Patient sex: M
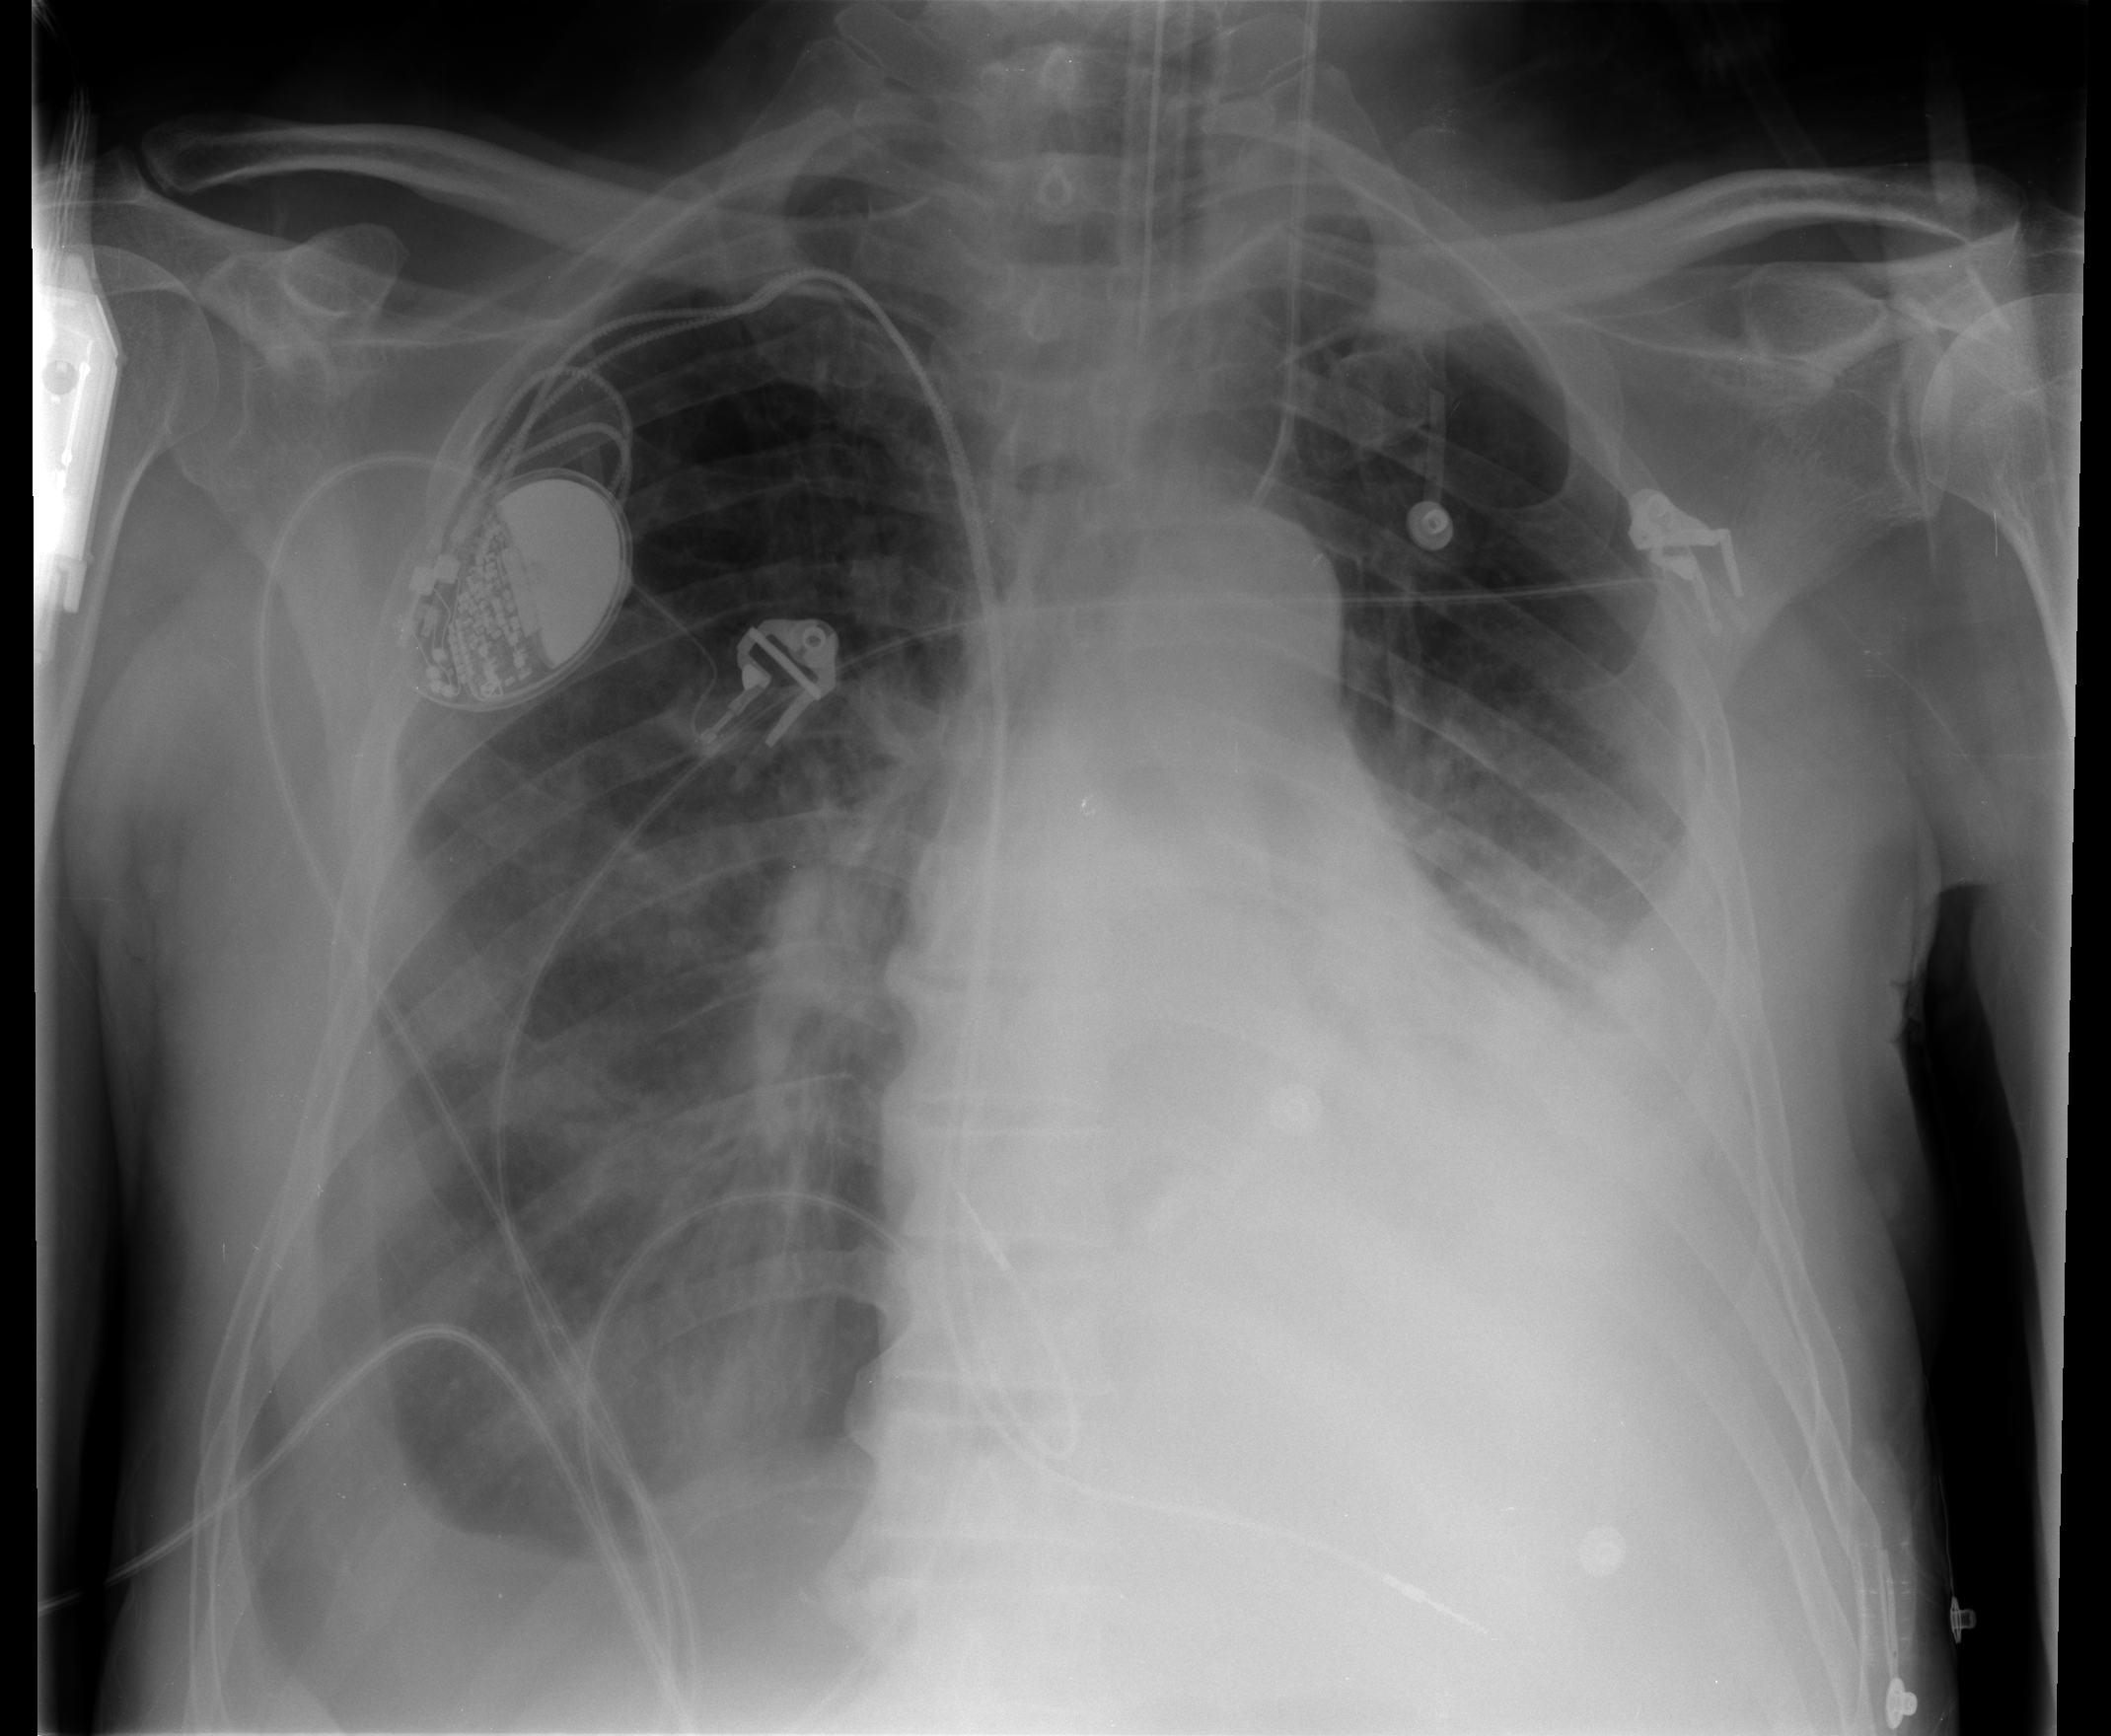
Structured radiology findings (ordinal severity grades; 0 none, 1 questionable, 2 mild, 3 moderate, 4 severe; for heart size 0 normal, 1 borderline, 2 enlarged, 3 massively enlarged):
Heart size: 0
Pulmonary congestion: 2
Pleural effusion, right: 3
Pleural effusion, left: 3
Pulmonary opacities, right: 2
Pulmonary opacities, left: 2
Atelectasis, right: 2
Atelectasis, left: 4